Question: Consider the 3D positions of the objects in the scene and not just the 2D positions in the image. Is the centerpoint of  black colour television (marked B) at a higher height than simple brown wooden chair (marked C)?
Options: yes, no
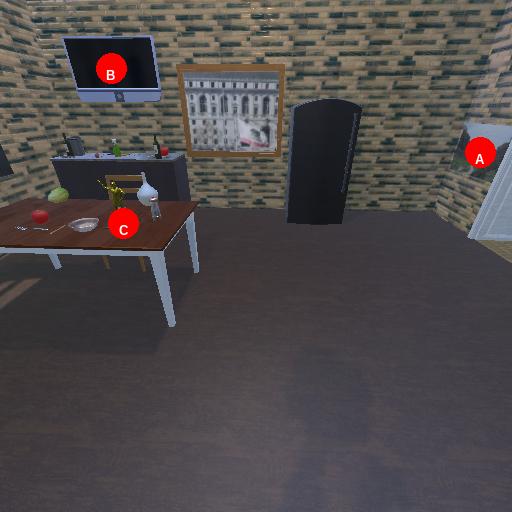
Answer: yes